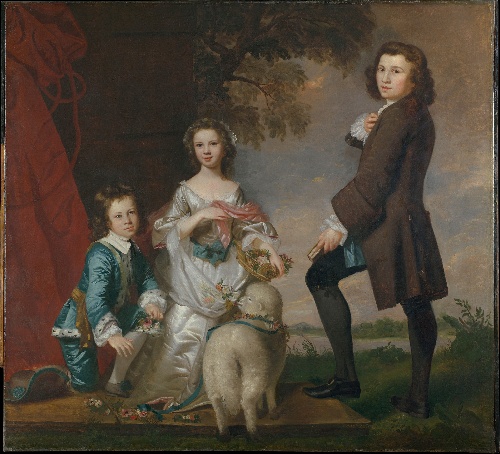
Title: Thomas (1740–1825) and Martha Neate (1741–after 1795) with His Tutor, Thomas Needham
Artist: Sir Joshua Reynolds
Artist bio: British, Plympton 1723–1792 London
Date: 1748
Object type: Painting
Classification: Paintings
Medium: Oil on canvas
Dimensions: 66 1/8 x 71 in. (168 x 180.3 cm)
Department: European Paintings
Credit line: Gift of Heathcote Art Foundation, 1986
Accession year: 1986
Repository: Metropolitan Museum of Art, New York, NY
Tags: Boys|Girls|Men|Sheep|Portraits